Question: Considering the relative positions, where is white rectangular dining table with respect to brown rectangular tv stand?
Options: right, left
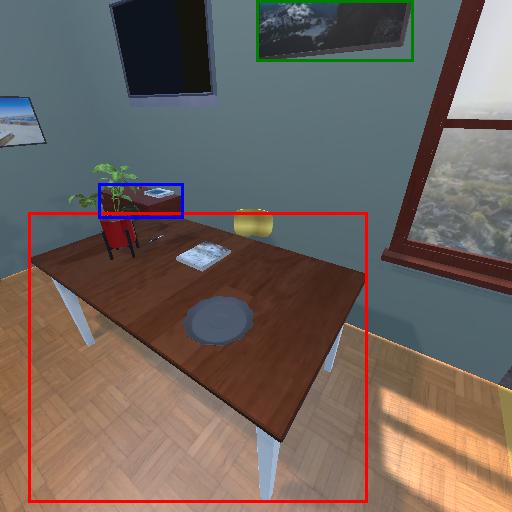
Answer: right